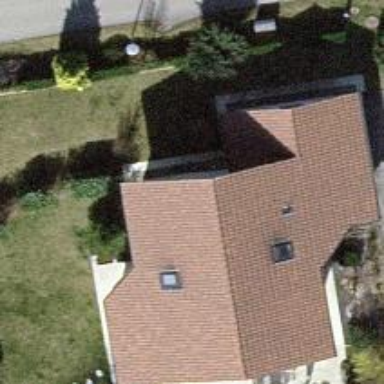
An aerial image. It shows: Simple house.